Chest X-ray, AP view. Patient: 52 years old, sex F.
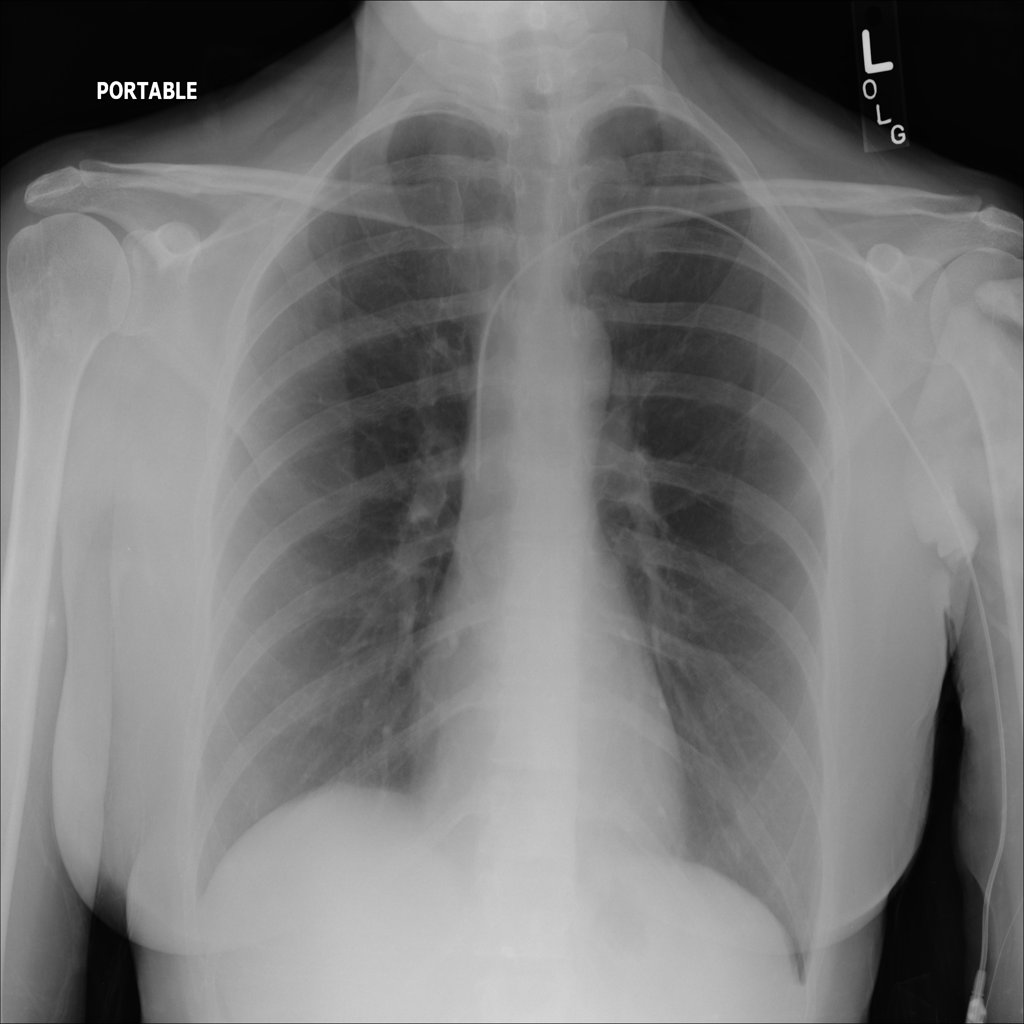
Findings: No Finding